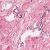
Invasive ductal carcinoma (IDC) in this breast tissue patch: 0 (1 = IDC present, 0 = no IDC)